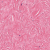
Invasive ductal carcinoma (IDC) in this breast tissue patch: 0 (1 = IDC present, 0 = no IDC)